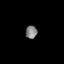
Tissue: skin
Cell type: Epithelial cells
Senescence score: 0.2851
Nuclear area (px): 151
Mean DAPI intensity: 124.914